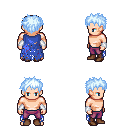
a pixel art fantasy rpg character, male body template, human, light skin, blue tattered cape, magenta pants, white cyan bedhead hairstyle, white cloth bracers, brown shoes, four views (front, back, left, right), 2x2 character sprite sheet, small pixel art, hard edges, no anti-aliasing